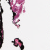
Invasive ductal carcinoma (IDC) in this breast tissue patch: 0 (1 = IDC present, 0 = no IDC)